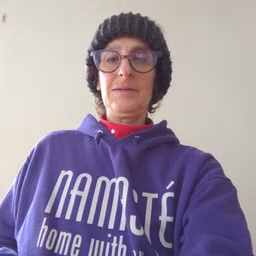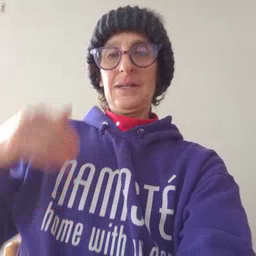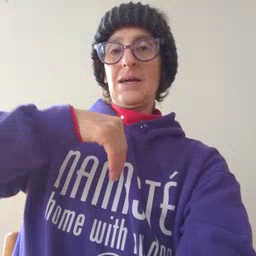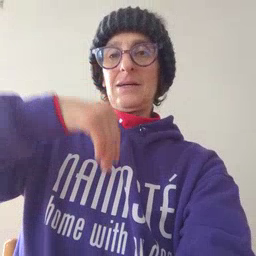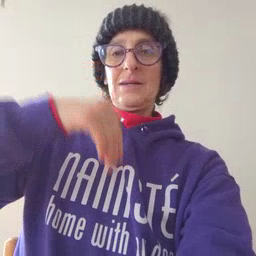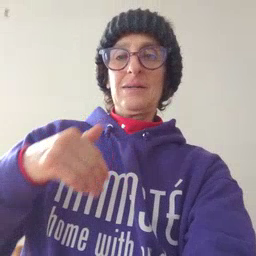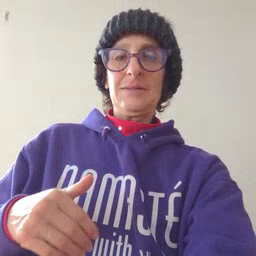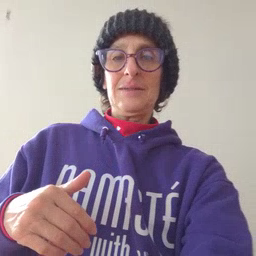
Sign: night